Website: apple
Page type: customer-info-address
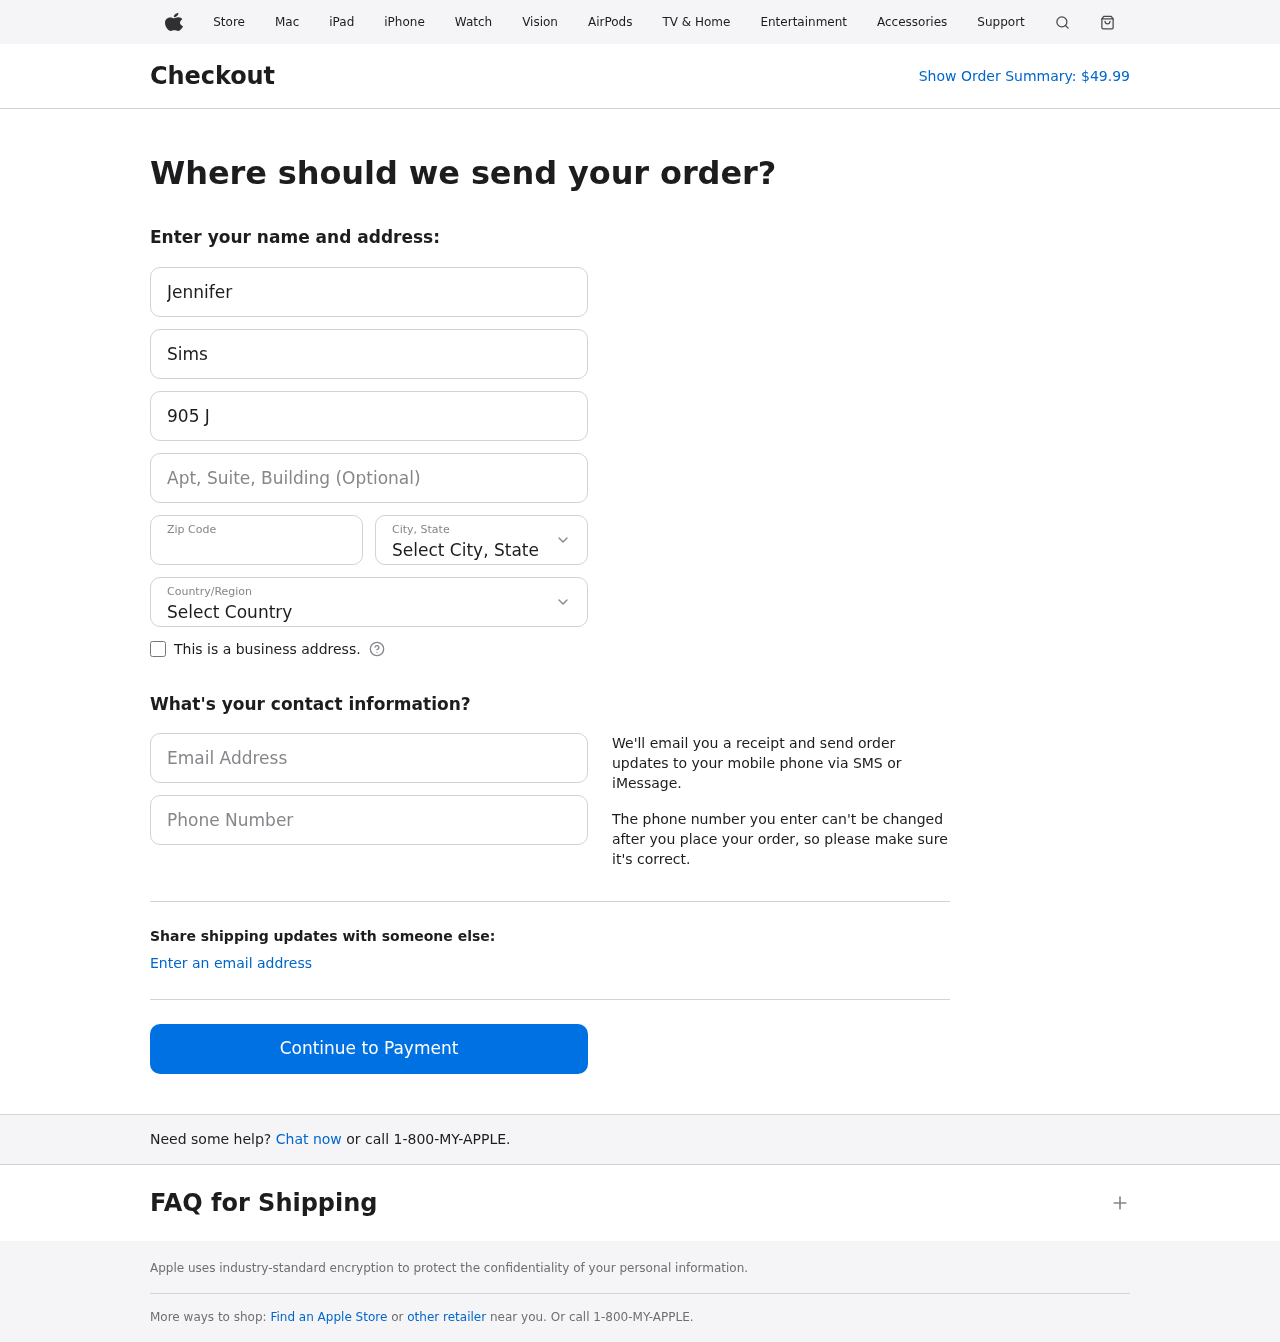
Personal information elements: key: PII_CITY_STATE
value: Port Jenniferton, MD
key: PII_COUNTRY
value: United States
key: PII_EMAIL
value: jsims@hotmail.com
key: PII_FIRSTNAME
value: Jennifer
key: PII_LASTNAME
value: Sims
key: PII_PHONE
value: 3073160677
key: PII_POSTCODE
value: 09385
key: PII_STREET
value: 905 John Hill
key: PII_STREET2
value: Suite 608
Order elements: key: ORDER_TOTAL
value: $49.99